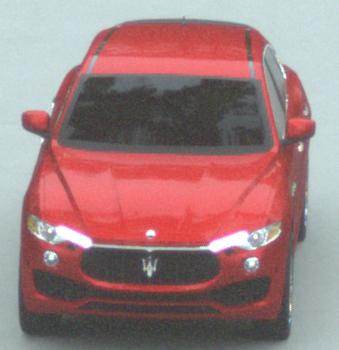
Make: Maserati
Model: Levante GT Hybrid
Detailed model: Levante
Model produced from: 2021/07
Model produced until: 2022/10
Doors: 4
Color: red
Road condition: dry road
Daytime: midday
Contrast: low contrast